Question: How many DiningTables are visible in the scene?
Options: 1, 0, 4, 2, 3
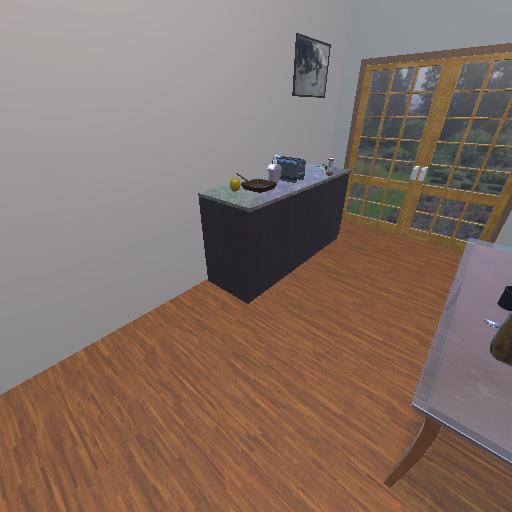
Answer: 1